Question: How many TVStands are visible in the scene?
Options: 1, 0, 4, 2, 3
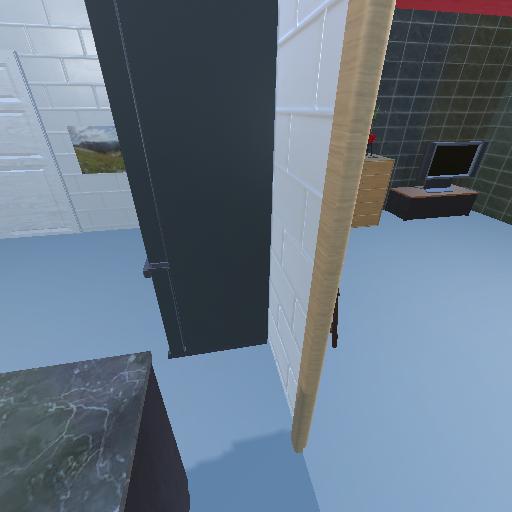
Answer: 1